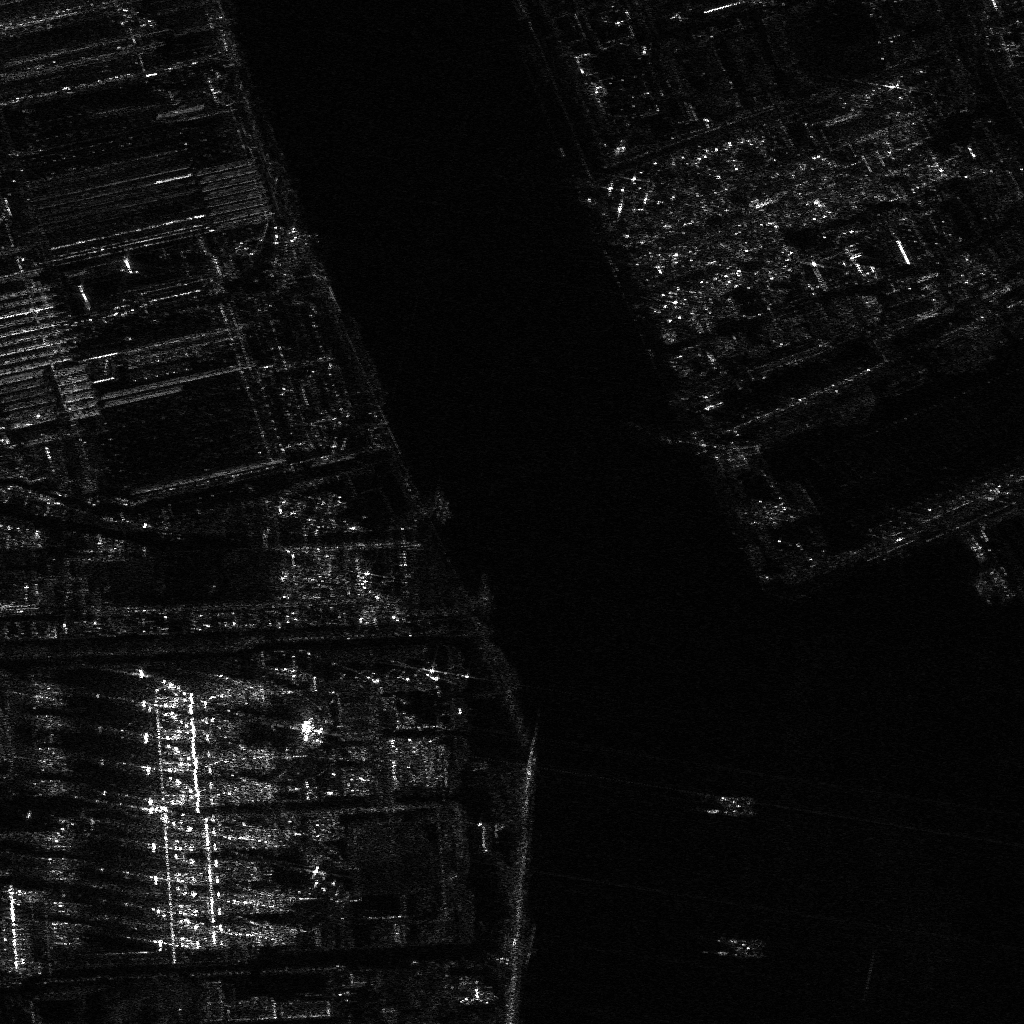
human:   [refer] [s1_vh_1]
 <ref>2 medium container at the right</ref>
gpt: <box>[[93, 52, 97, 54, 57], [95, 56, 99, 57, 57]]</box>

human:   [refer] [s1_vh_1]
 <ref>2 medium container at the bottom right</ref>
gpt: <box>[[68, 77, 73, 79, 7], [69, 91, 74, 94, 7]]</box>